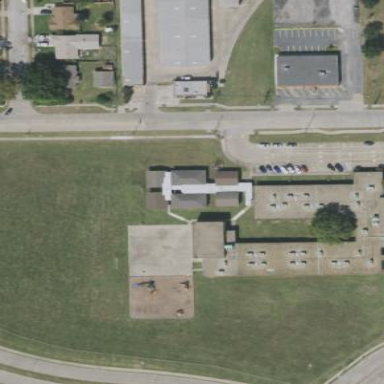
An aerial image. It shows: School building.